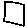
Label: square